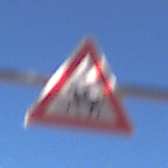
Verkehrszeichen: ReiterRechts
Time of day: MorningAfternoon
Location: Outdoor (RoadRail)
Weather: Clear
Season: NotSpecified
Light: Natural